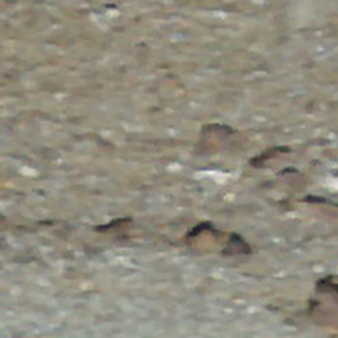
Label: other